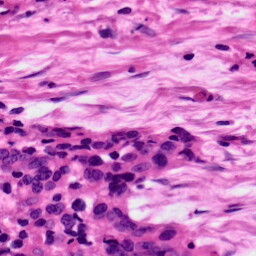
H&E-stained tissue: Ovarian